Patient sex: M
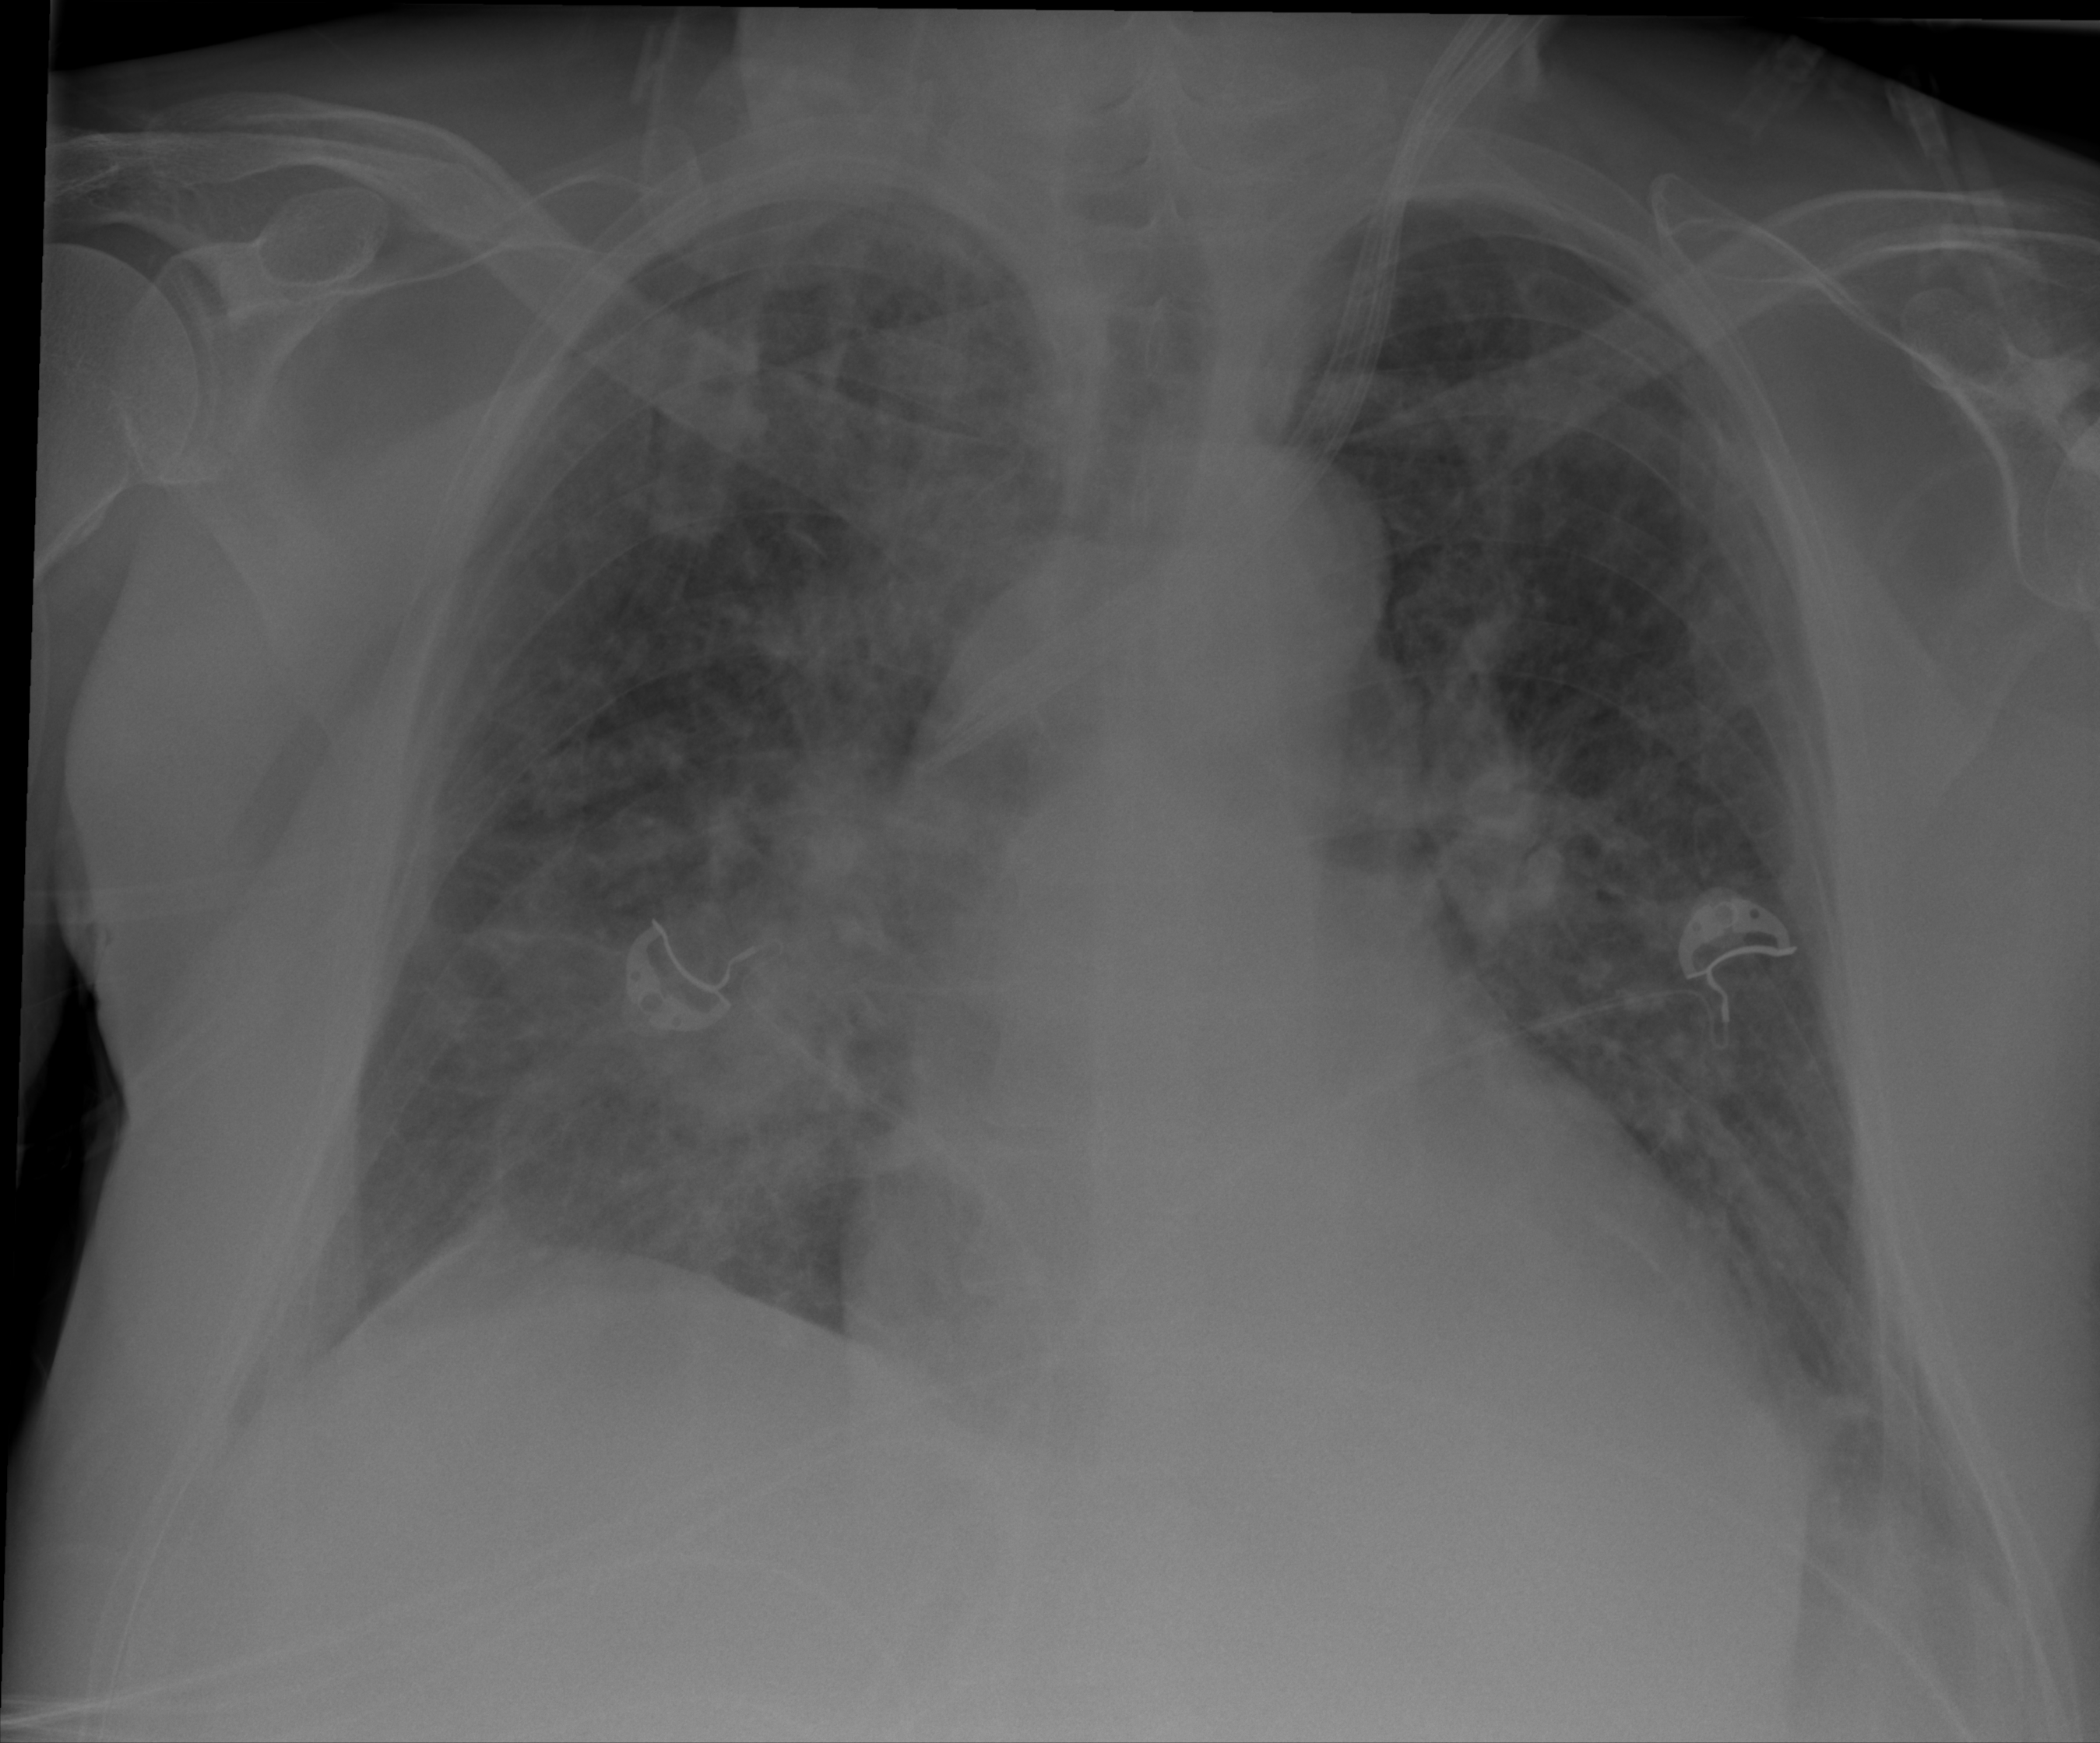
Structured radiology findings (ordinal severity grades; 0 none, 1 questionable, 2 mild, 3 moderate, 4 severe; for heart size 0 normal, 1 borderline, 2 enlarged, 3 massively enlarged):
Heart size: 2
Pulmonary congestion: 2
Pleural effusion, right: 2
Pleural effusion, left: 2
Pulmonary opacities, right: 3
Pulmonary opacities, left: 2
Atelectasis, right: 3
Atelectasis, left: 2